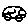
Label: car